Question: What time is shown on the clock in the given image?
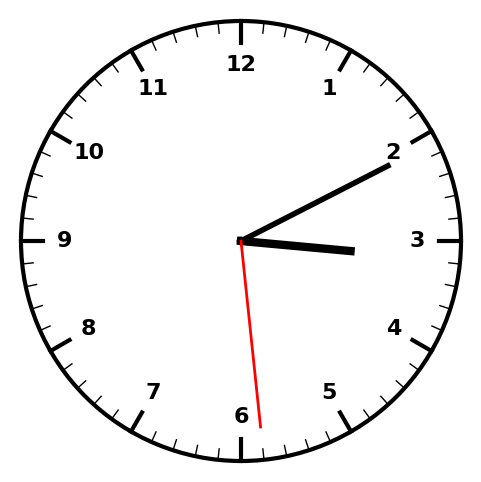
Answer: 03:10:29